Aerial crown-view tile of a tropical tree (Barro Colorado Island, Panama), acquired 20250317:
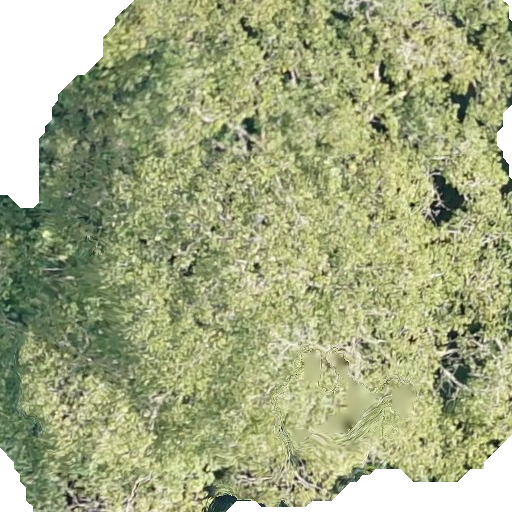
Species: Dipteryx oleifera
GBIF accepted scientific name: Dipteryx oleifera
Crown area: 419.988 m²